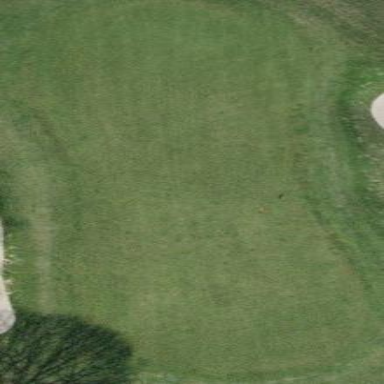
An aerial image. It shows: Green golf area with grass land use.